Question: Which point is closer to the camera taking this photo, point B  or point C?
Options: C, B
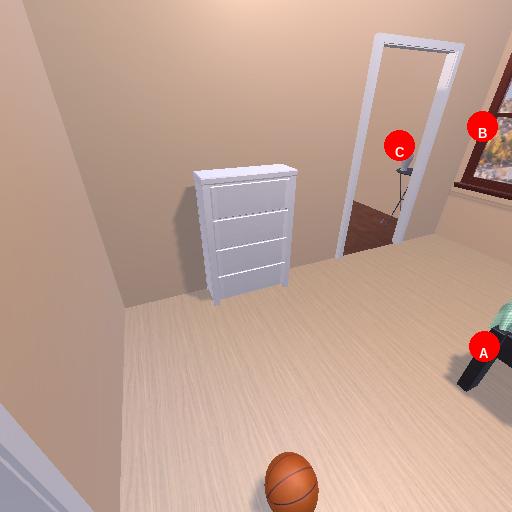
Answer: C